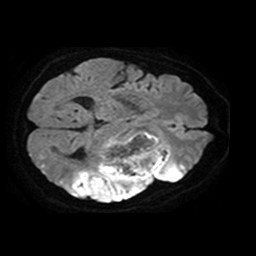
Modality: TRACE
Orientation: axial
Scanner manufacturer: philips
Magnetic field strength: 1.5 T
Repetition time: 3.398 s
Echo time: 0.09411 s